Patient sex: M
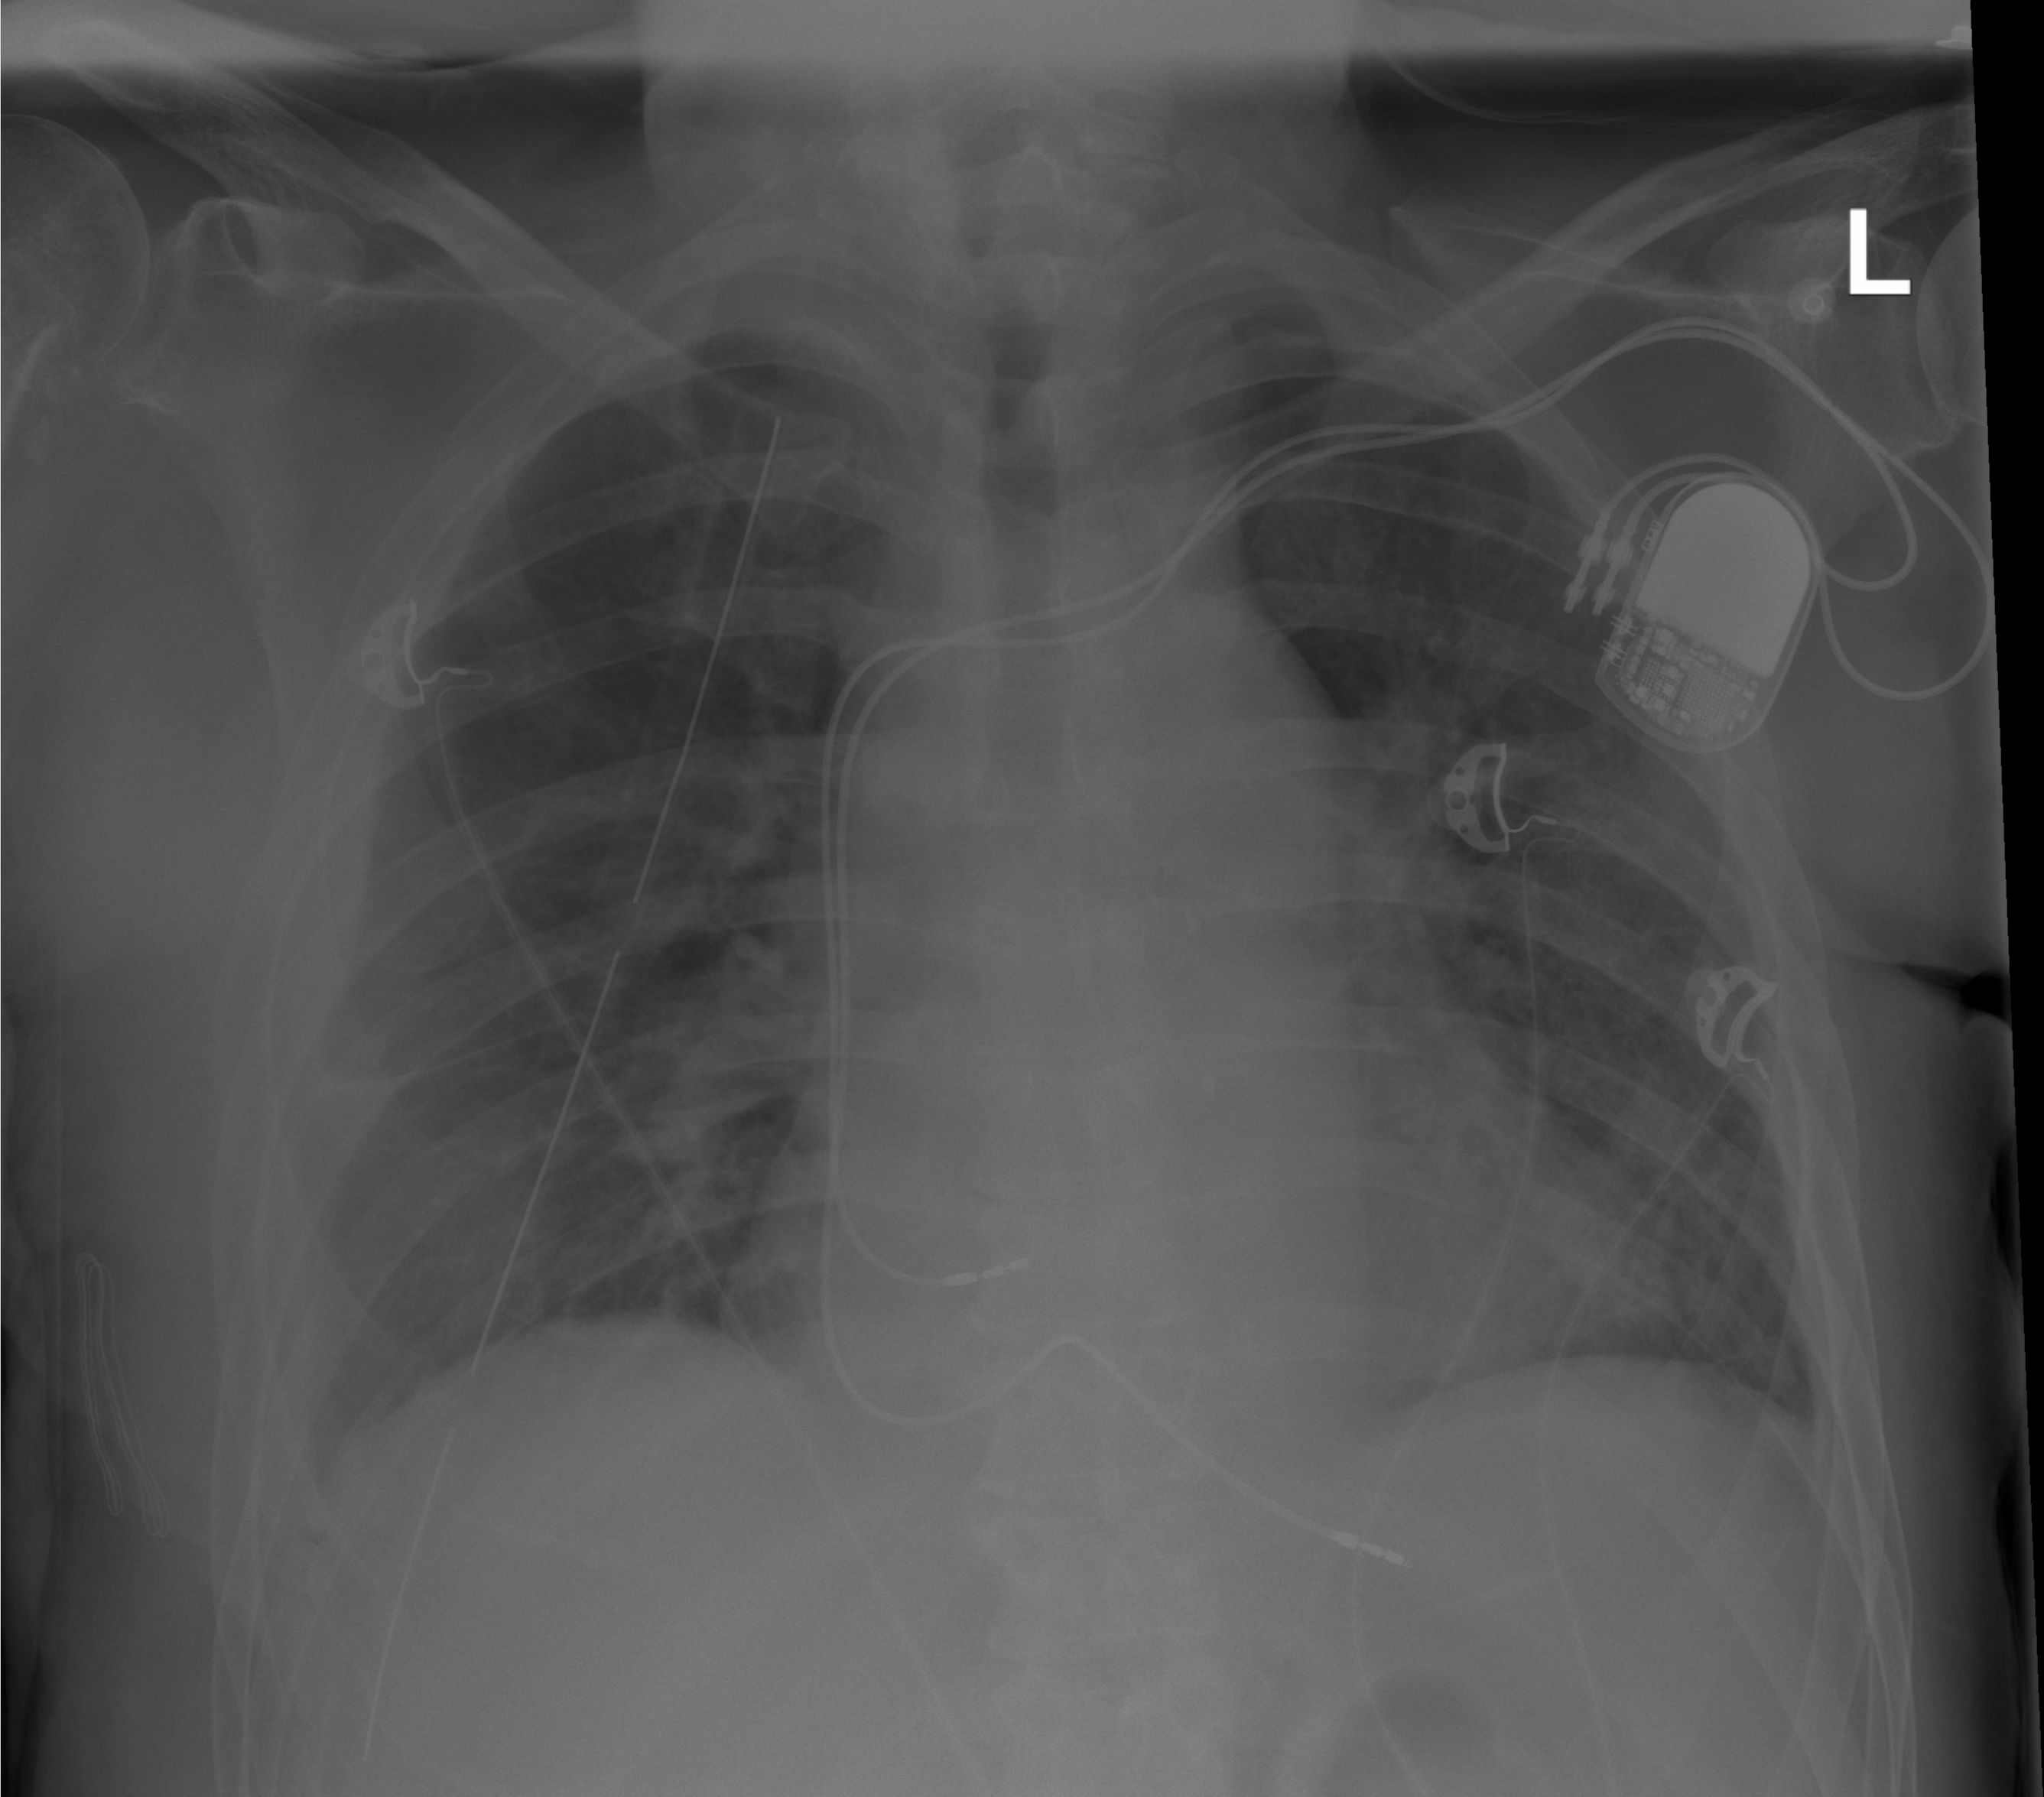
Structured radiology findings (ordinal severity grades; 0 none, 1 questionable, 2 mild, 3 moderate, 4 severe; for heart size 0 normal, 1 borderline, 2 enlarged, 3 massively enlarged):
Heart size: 2
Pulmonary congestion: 2
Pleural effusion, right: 2
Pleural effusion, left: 2
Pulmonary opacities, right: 0
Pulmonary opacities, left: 2
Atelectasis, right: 2
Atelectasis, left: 2